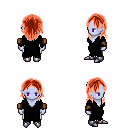
a pixel art fantasy rpg character, female body template, dark elf, purple skin, gray robe, white pants, red long hairstyle, leather bracers, metal boots, four views (front, back, left, right), 2x2 character sprite sheet, small pixel art, hard edges, no anti-aliasing